Question: I use FullCalendar Plugin from <URL> and I use this Calendar in a Bootstrap modal and the same Calendar in the main content of the page. Although in the main content of my page the calendar events are showing pretty well, but in the modal events are showing as very thin lines as picture below. I have tried to style them with CSS and the result was to resize event boxes but the titles never showed up
'''
.fc-event {
min-height: 25px;
}
'''

The JQuery code to render the calendar is the below and the events come from a servlet as json
'''
$('#calendar').fullCalendar({
header: {
center: 'title',
left: '',
right: '',
},
events: src
,
eventClick: function (calEvent) {
viewEvent(calEvent.id);
$('#aModal').modal();
},
// put your options and callbacks here
});
'''
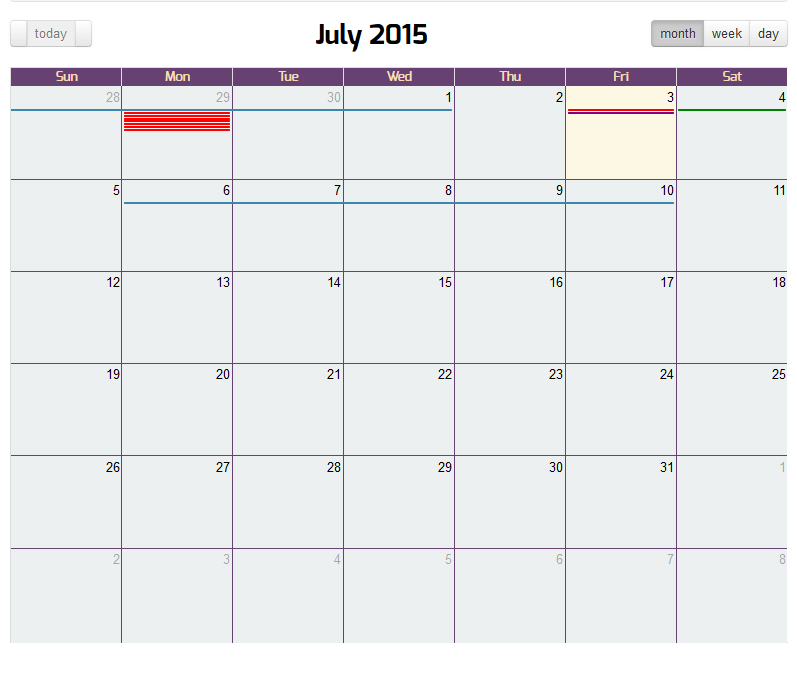
Answer: '''
.fc-content span{
display:block;
}
'''
Event details are displaying as spans so display block